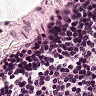
Metastatic tissue present: no